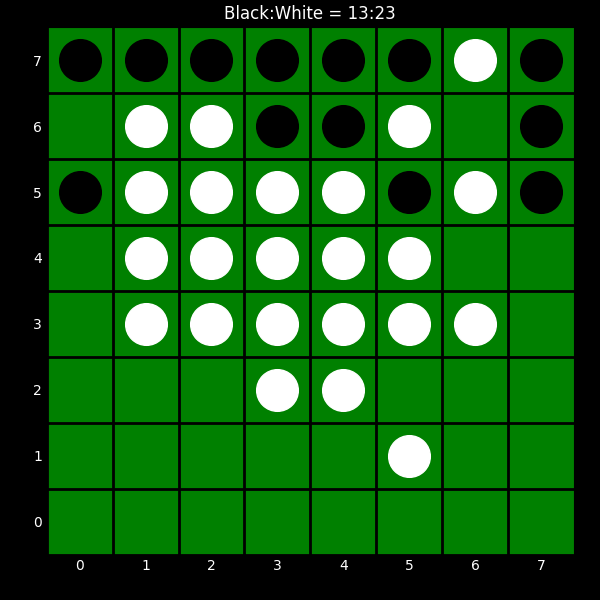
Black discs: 13
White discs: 23